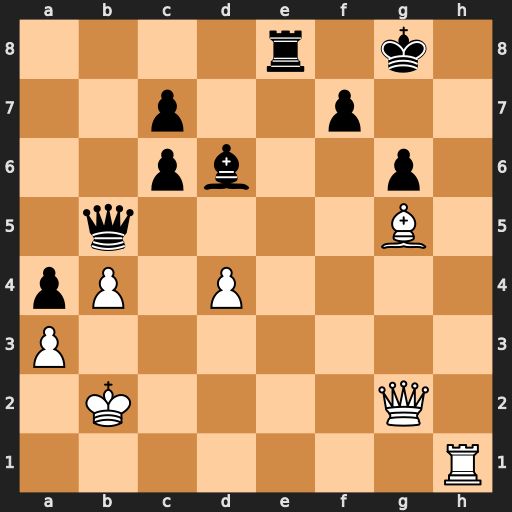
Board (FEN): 4r1k1/2p2p2/2pb2p1/1q4B1/pP1P4/P7/1K4Q1/7R
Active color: w
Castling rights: -
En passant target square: -
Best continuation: Bf6 Qe2+ Ka1 Qe1+ Rxe1